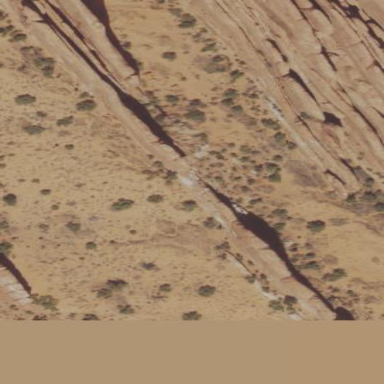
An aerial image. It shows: Natural cliff.